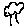
Label: tree